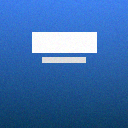
Screen state: on